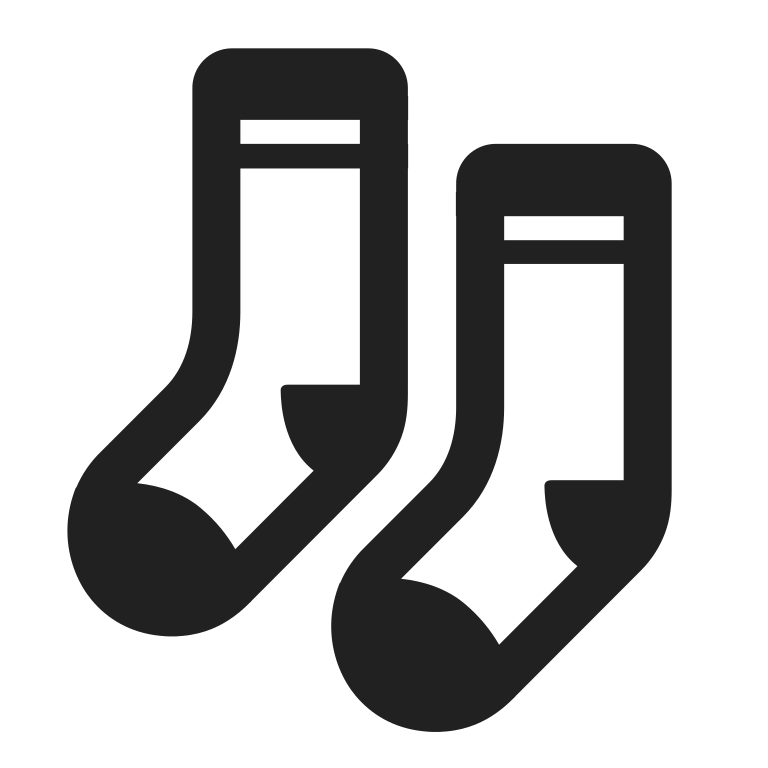
socks high contrast